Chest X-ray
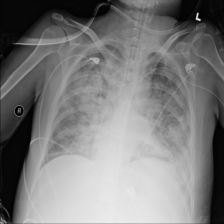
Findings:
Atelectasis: negative
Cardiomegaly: negative
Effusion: negative
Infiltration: positive
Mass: negative
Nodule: negative
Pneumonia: negative
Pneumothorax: negative
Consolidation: negative
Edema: positive
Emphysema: negative
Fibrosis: negative
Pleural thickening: negative
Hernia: negative